Chest X-ray:
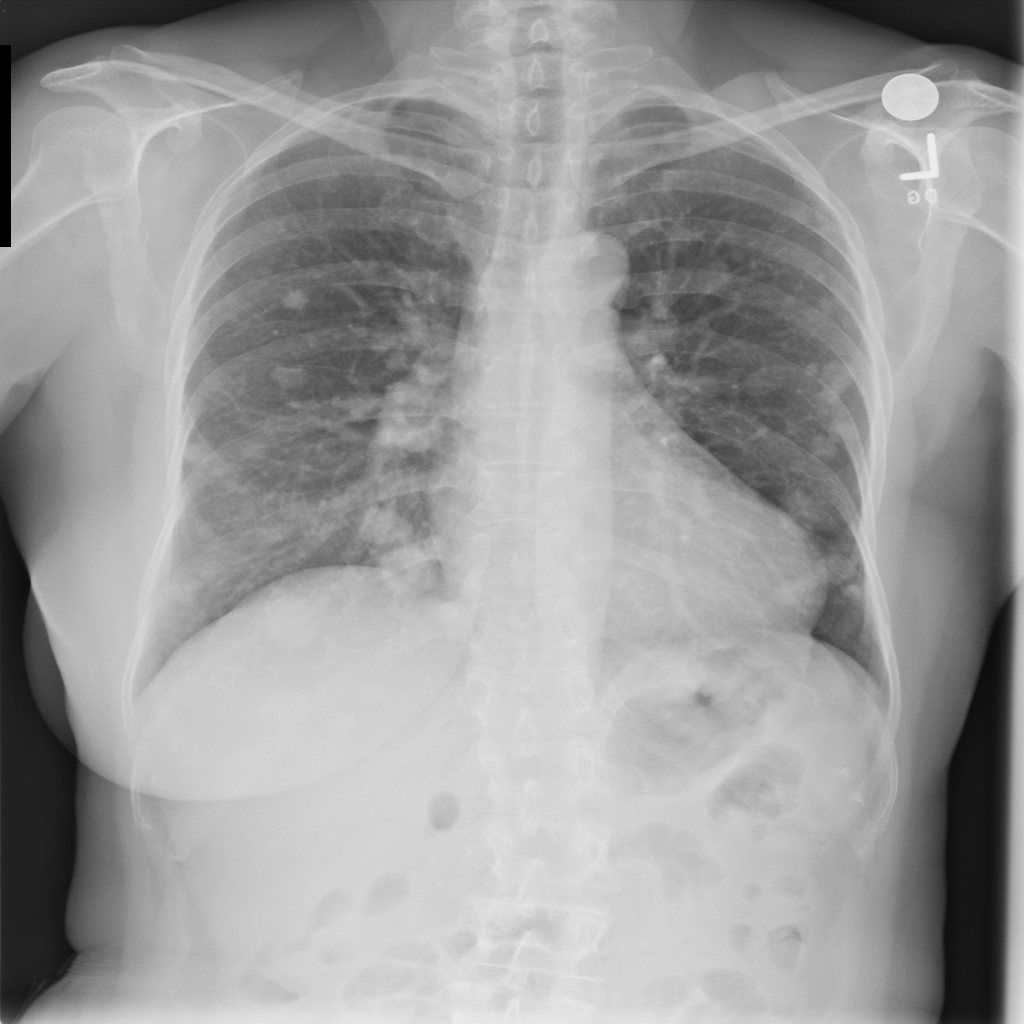
Findings: Diffuse Nodule
No abnormal finding: no